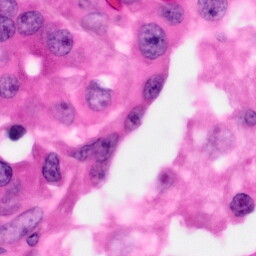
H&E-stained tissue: Pancreatic